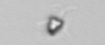
Label: Pyramimonas